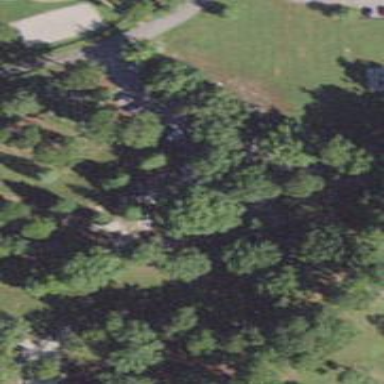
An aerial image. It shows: Disc golf tee area.